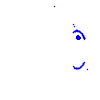
Particle: electron